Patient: sex M, age 36
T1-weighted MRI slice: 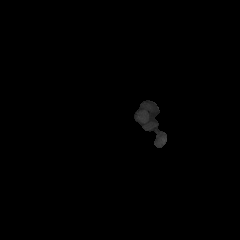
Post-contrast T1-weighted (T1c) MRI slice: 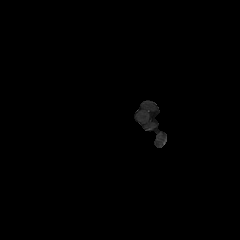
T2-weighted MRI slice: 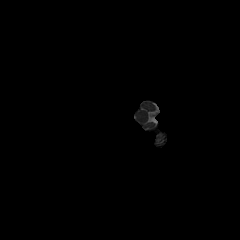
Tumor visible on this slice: no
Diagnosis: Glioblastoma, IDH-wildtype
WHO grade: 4